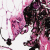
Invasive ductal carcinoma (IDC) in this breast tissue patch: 0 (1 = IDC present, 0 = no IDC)